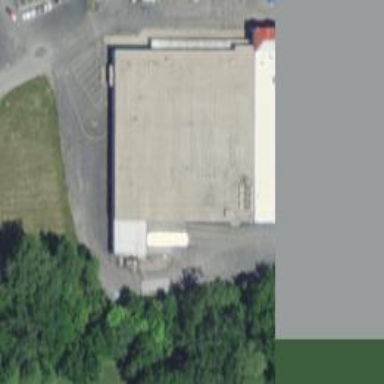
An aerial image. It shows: Supermarket located in building.